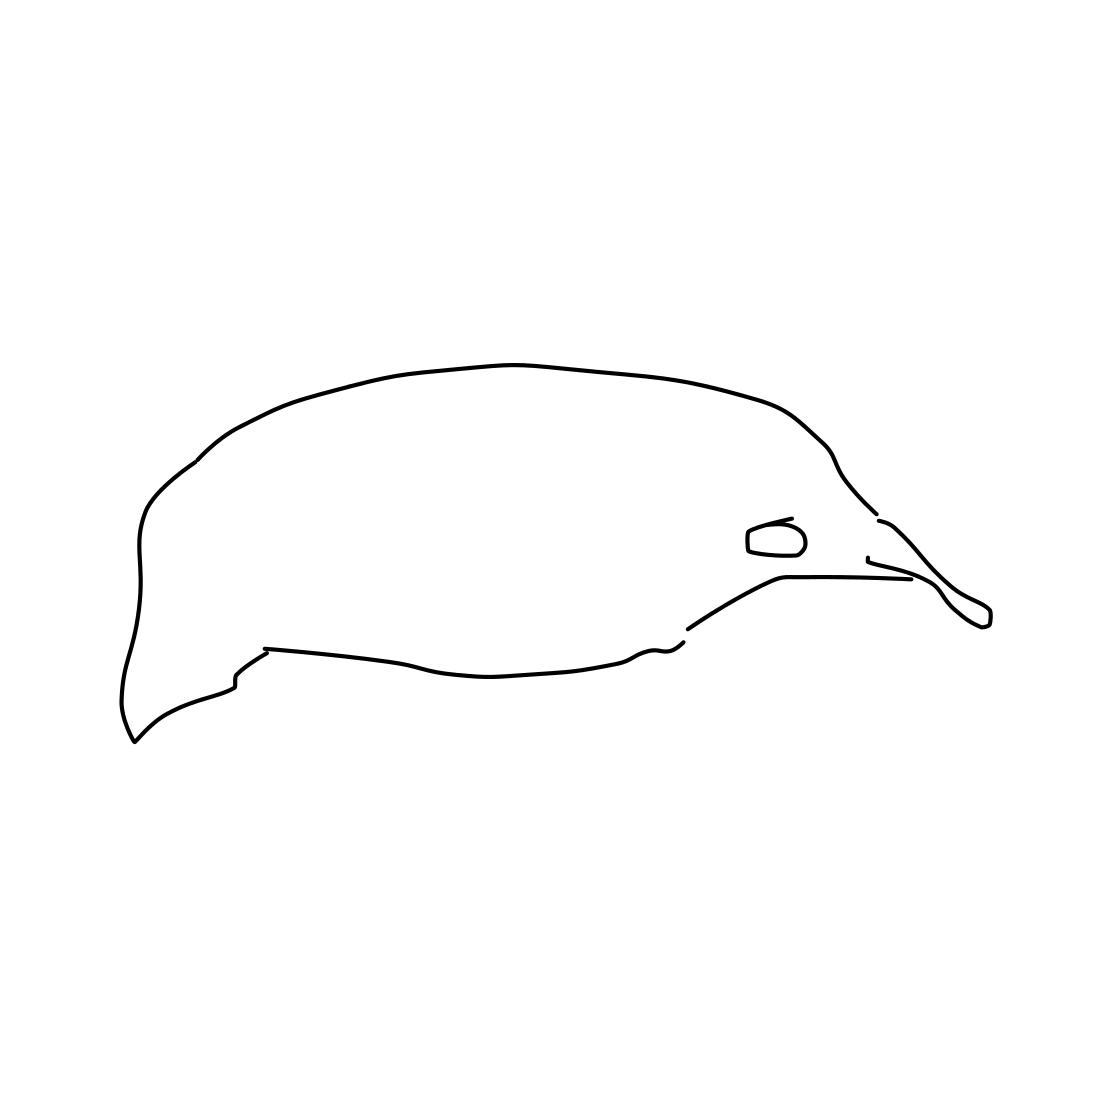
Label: hedgehog